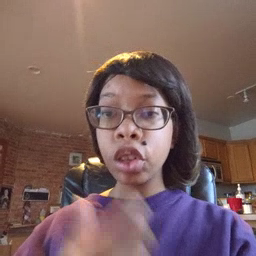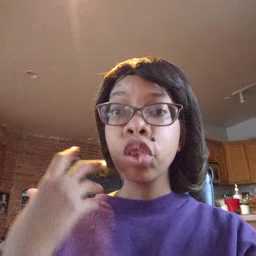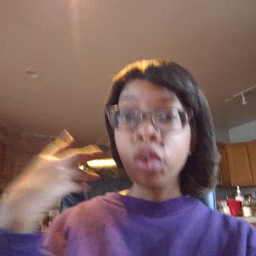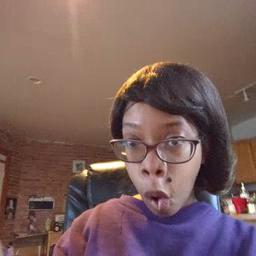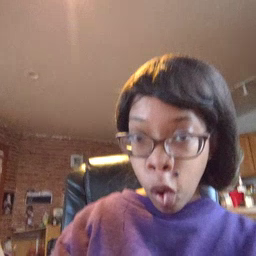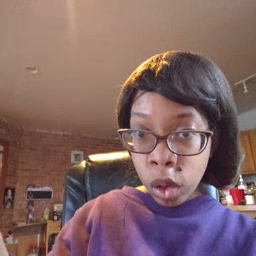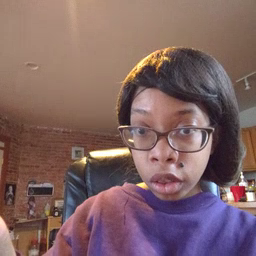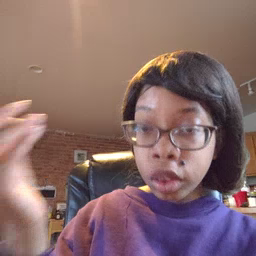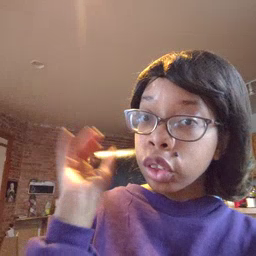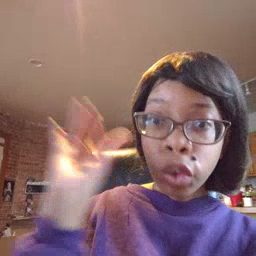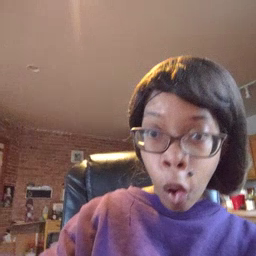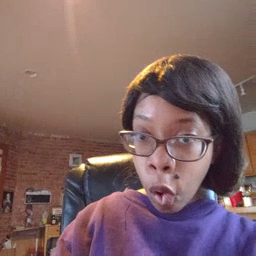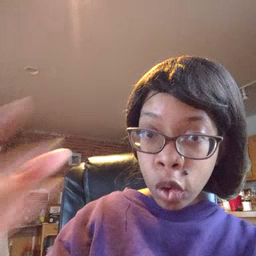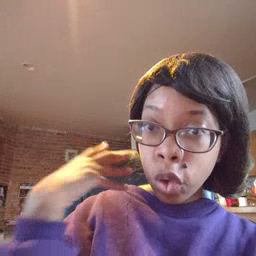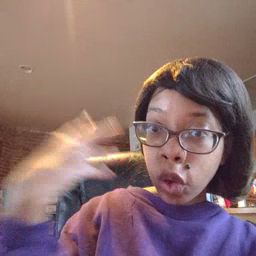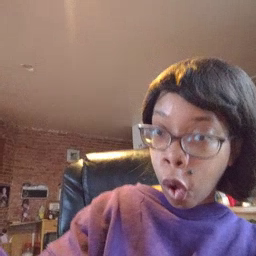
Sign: go